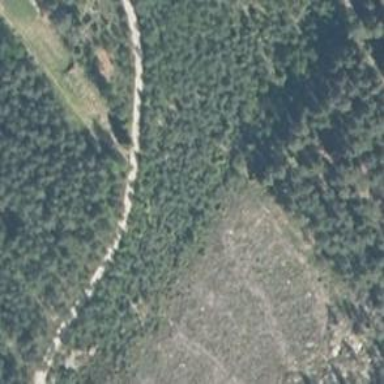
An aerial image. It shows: Unclassified road.